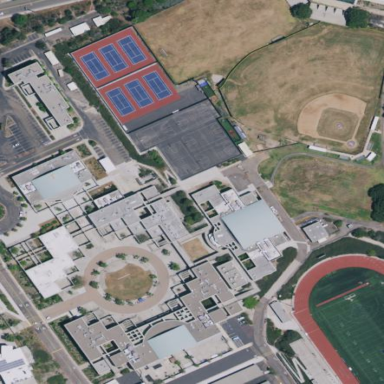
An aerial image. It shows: School.